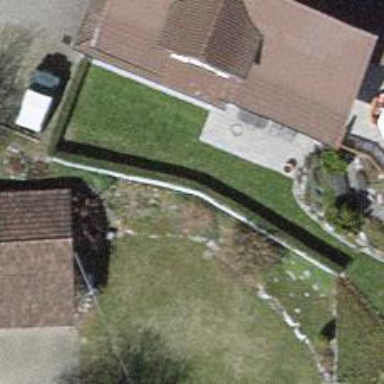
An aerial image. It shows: Hedge barrier.